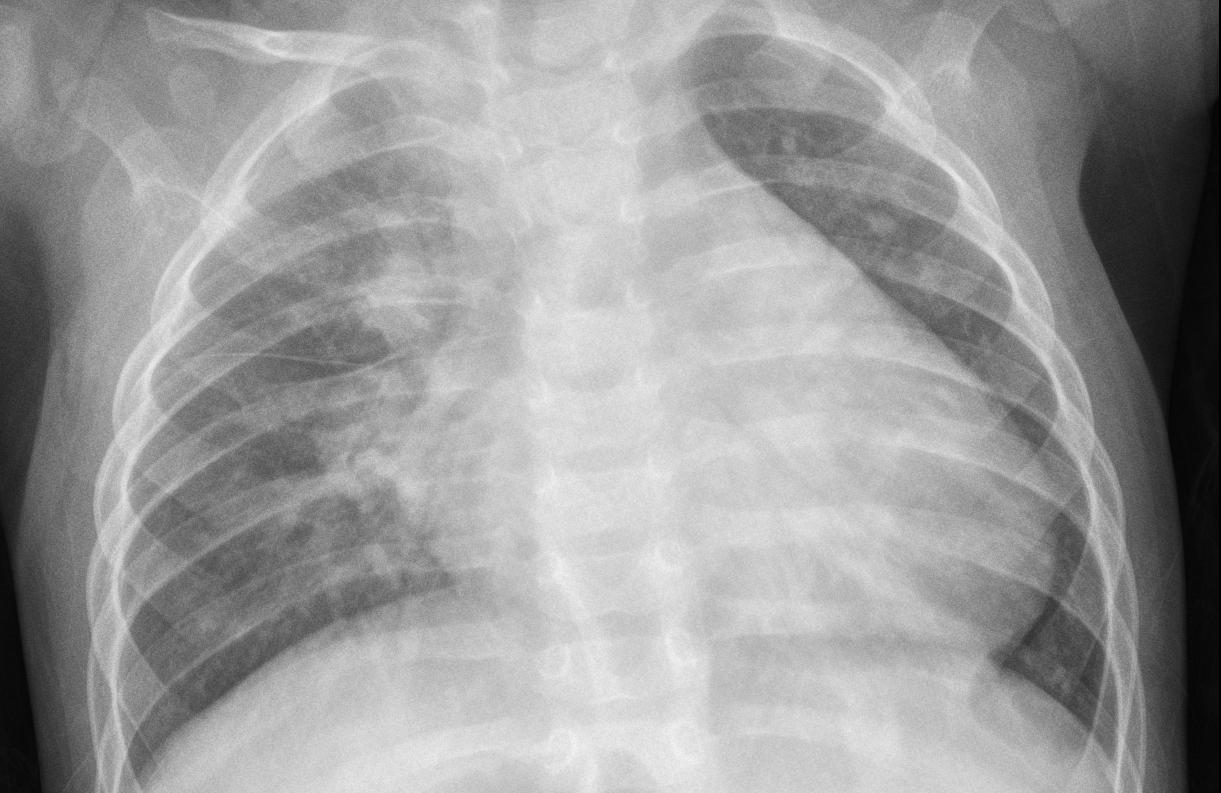
Diagnosis: PNEUMONIA